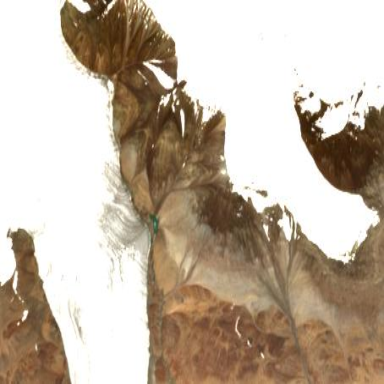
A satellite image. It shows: Stunning view of glacier.